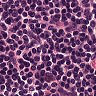
Metastatic tissue present: no